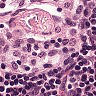
Metastatic tissue present: no